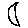
Label: moon